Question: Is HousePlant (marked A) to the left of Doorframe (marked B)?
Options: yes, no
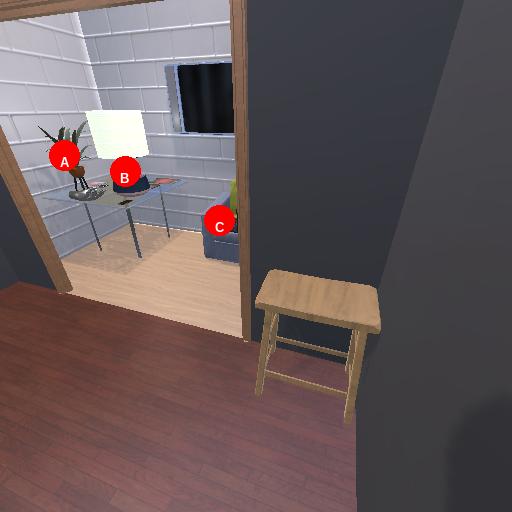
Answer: yes